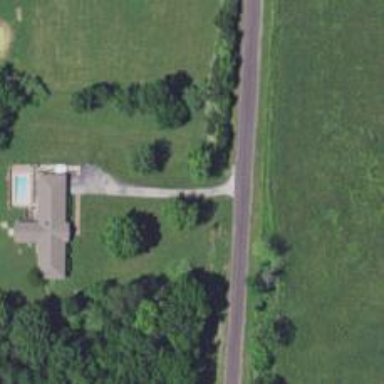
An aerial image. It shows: Driveway leading to service road.